Question: I am programming a macro for word 2010 for formatting a document. If tables are inserted and spread over more than one page, I want that the table headers are repeated on each page. On the next page I also want to repeat the caption of the table and add a "(cont.)" at the end.

Unfortunately, there is no automatic solution by Word neither to repeat the table caption nor editing them. So I came to the conclusion that this will only be possible if I split the table. But that's okay...
Now my question: Is it somehow possible to recognize in my vba code if a page break has been performed during my insert procedure?
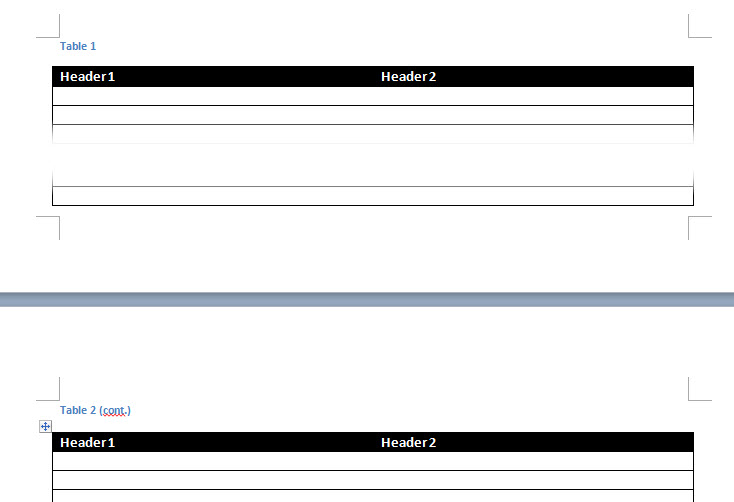
Answer: I think I found some solution. It's definitely not nice, but it could work.
I am saving the page number before the insert and then compare it to the page number after the insert.
'''
Sub insert()
Dim currentPage
currentPage = Selection.Information(wdActiveEndPageNumber)
Selection.InsertFile ("Filepath")
If (Selection.Information(wdActiveEndPageNumber) <> currentPage) Then
' Page break
End If
End Sub
'''